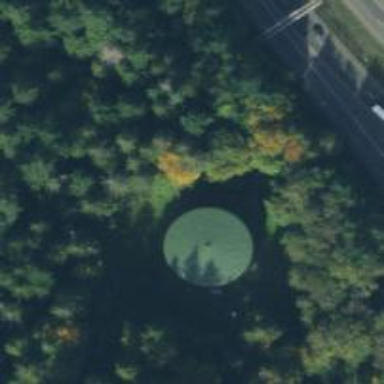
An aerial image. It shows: Covered man-made reservoir.